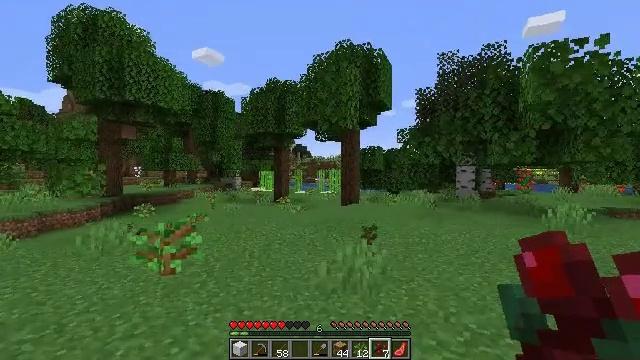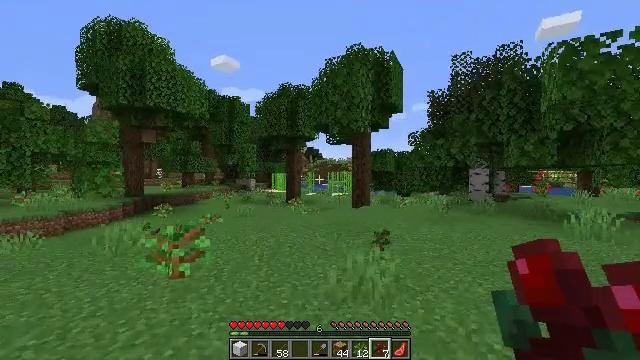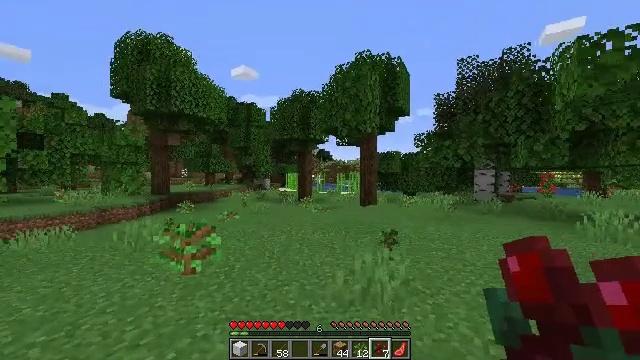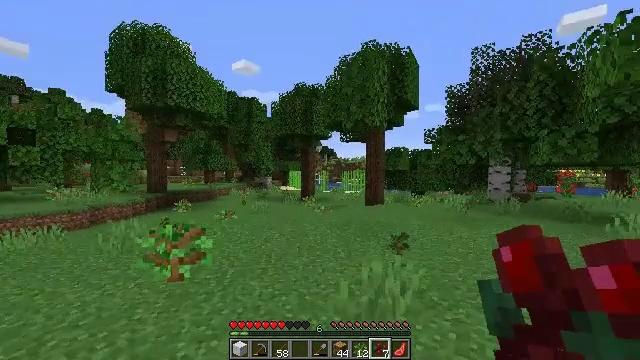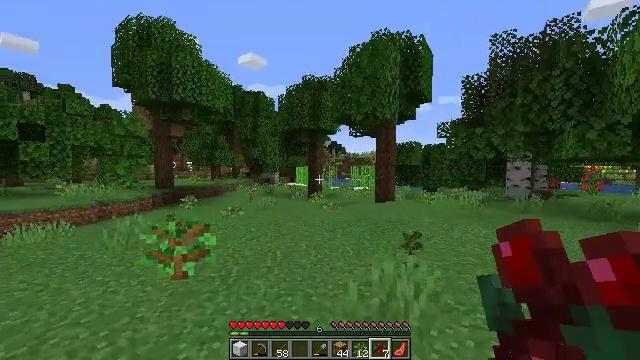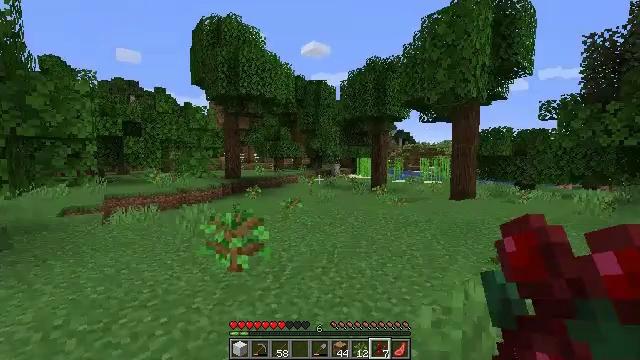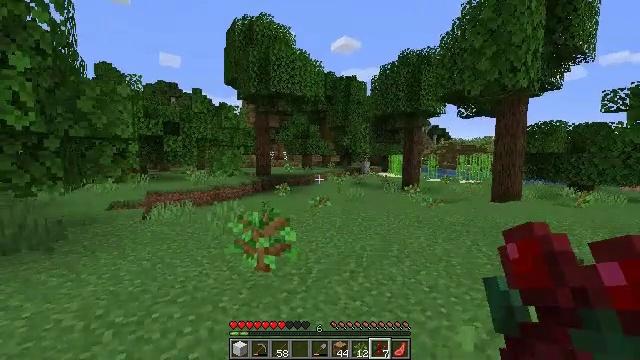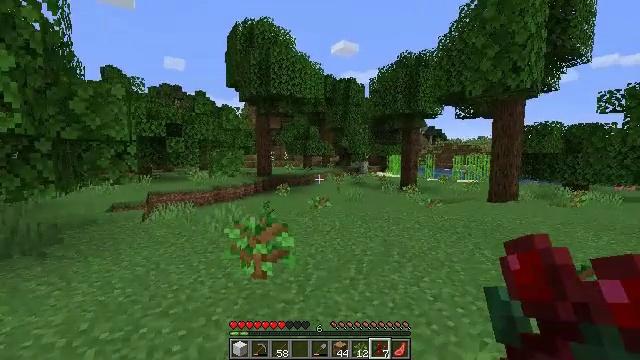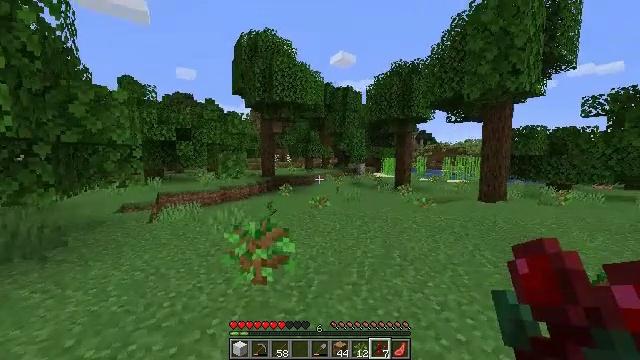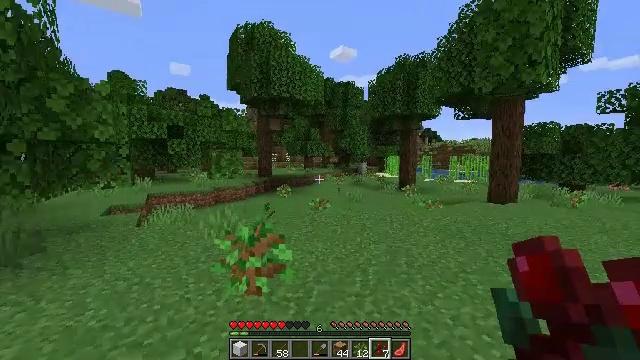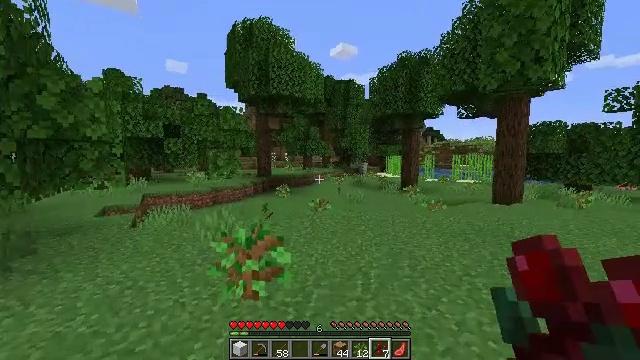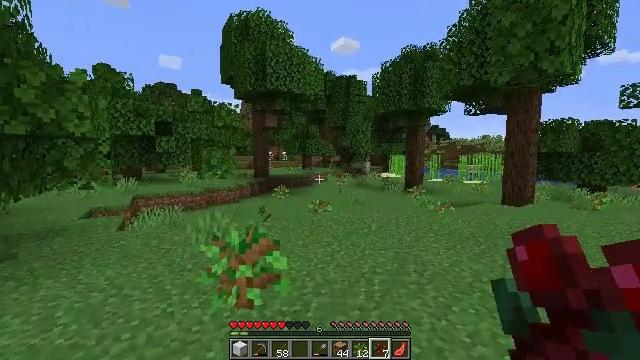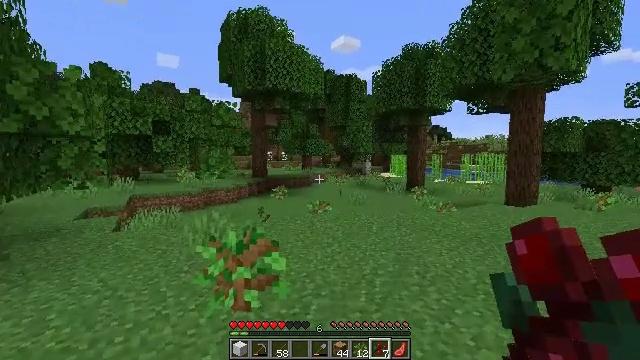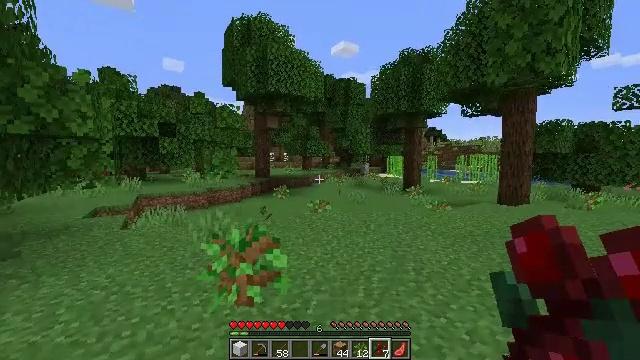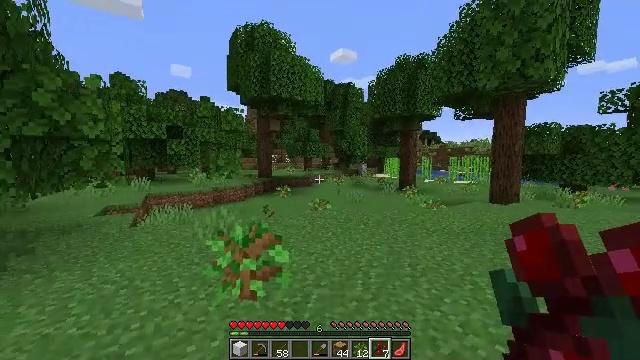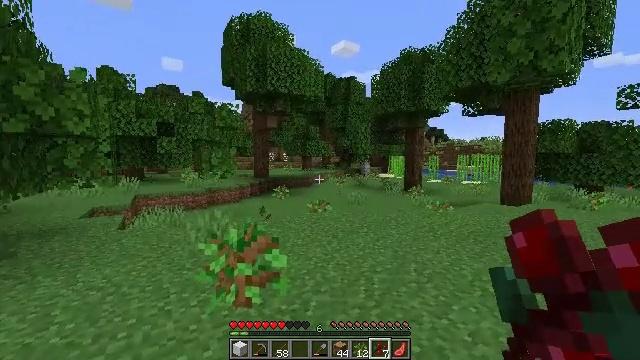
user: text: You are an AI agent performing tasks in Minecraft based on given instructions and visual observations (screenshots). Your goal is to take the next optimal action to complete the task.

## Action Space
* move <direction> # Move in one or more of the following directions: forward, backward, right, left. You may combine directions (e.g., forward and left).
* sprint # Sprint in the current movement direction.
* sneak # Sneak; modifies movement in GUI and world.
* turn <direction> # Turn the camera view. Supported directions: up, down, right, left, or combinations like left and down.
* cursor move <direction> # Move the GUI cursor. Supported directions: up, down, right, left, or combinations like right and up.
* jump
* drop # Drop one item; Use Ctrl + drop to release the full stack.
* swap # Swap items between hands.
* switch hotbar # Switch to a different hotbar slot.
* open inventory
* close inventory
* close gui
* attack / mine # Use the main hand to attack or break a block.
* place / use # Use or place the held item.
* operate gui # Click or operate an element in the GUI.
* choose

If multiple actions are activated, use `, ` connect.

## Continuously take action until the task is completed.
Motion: motion action
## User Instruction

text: Turn white wool into purple wool using purple dye.
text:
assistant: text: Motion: move forward, turn left
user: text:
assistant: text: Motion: move forward, turn left
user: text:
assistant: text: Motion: move forward
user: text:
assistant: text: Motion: move forward, turn left and down
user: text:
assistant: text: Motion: move forward, turn left and down
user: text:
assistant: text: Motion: move forward, turn left
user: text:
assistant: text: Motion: move forward
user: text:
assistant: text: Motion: move forward
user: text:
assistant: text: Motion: no_op
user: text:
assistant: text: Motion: no_op
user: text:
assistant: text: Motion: no_op
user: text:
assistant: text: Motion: no_op
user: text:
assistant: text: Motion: no_op
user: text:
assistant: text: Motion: no_op
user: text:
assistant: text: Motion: no_op
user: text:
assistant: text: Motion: no_op
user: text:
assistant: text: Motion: no_op
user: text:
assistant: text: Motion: no_op
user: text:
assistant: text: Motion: no_op
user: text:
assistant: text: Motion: move forward
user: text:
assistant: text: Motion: move forward
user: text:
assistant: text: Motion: no_op
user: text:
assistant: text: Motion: move forward
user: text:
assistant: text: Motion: move forward
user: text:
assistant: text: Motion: move forward
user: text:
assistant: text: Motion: move forward
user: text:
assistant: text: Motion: move forward
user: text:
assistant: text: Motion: move forward, turn left
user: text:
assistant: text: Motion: move forward, turn left and down
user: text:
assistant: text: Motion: move forward, turn left